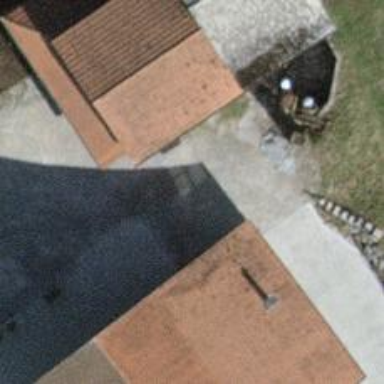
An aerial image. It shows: Driveway with compacted surface.